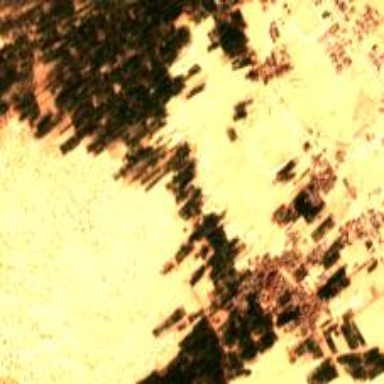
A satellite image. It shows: Orchard filled with date palms.